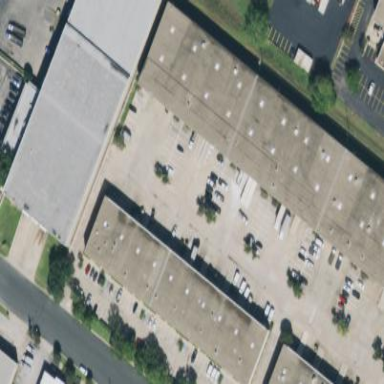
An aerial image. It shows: Commercial building.